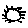
Label: sun